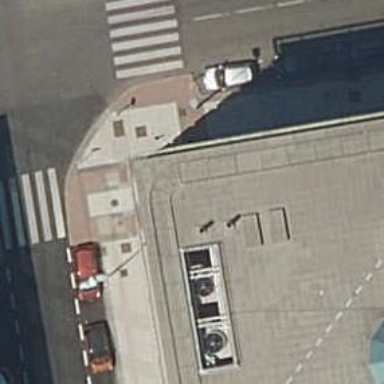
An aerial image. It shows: Public surveillance provided by man-made system.